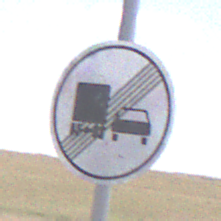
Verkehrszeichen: EndeUeberholverbotKraftfahrzeuge
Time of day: Midday
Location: Outdoor (Nature)
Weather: PartlyCloudy
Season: NotSpecified
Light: Natural